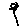
Label: flower